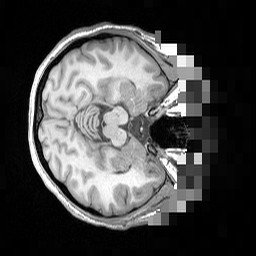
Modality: T1w
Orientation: axial
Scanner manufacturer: siemens
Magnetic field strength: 3 T
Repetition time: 1.5 s
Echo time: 0.00291 s